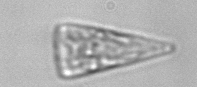
Label: Licmophora